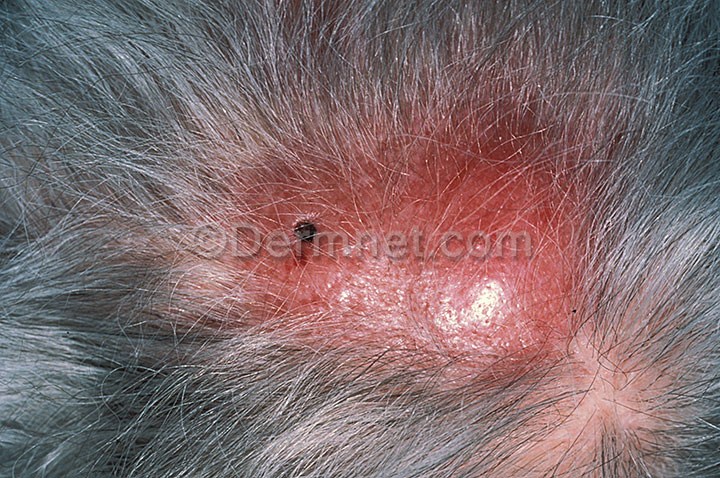
Disease: Seborrheic Keratoses and other Benign Tumors